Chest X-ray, PA view. Patient: 55 years old, sex F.
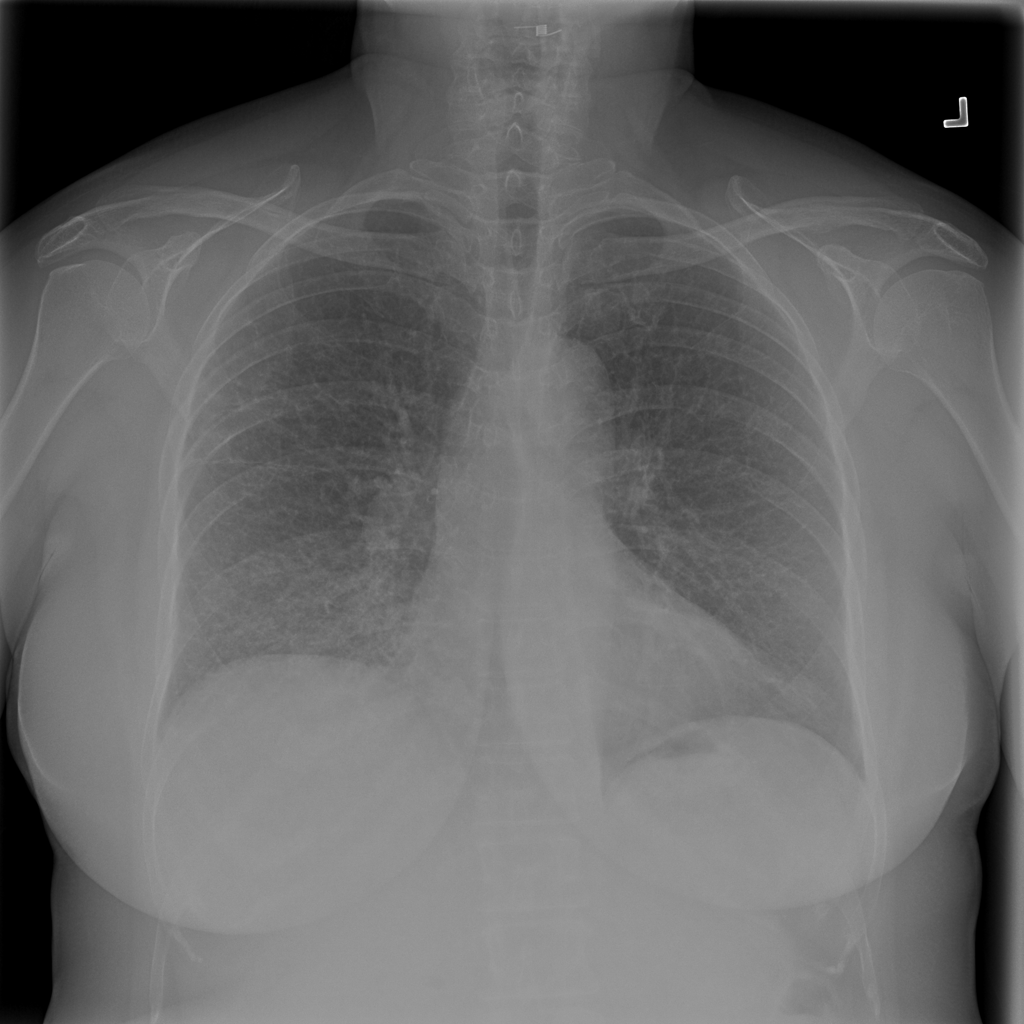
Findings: No Finding